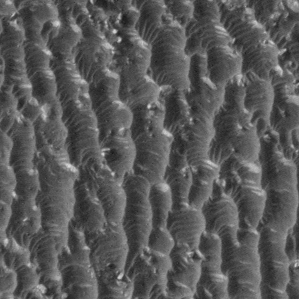
Label: frost